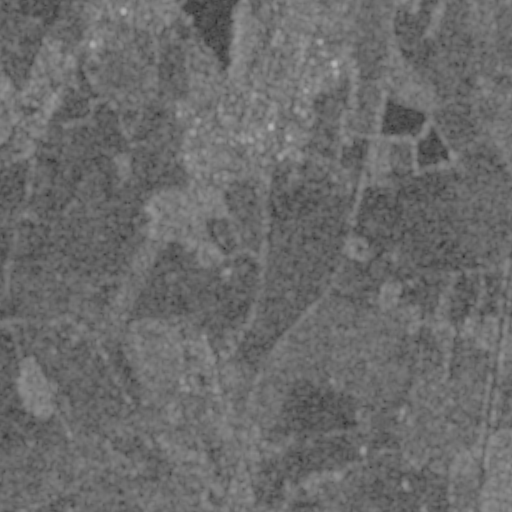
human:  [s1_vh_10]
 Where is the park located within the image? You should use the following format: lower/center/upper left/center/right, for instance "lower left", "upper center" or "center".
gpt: The park is located in the upper left of the image.
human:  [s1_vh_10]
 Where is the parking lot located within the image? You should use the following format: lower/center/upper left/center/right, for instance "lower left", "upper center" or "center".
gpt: The parking lot is located in the upper right of the image.
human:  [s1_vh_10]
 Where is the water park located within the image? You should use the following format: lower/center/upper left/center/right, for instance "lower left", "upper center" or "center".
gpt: The water park is located in the upper center of the image.
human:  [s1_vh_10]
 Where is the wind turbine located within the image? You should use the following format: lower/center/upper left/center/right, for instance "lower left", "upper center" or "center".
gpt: The wind turbine is located in the lower right of the image.
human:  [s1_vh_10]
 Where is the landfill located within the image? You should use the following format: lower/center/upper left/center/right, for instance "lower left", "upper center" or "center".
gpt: There is no landfill in the image.

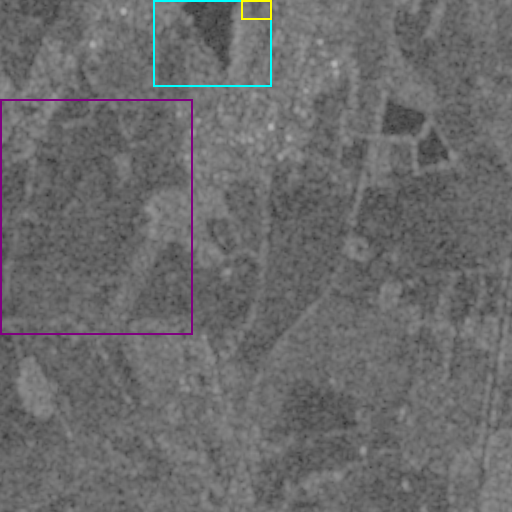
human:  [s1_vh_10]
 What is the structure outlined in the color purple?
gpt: The structure outlined in purple is a crop field.
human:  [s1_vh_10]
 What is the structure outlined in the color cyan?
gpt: The structure outlined in cyan is a park.
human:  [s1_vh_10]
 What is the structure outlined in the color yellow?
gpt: The structure outlined in yellow is a water park.
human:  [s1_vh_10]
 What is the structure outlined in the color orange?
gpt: There is no orange outline.